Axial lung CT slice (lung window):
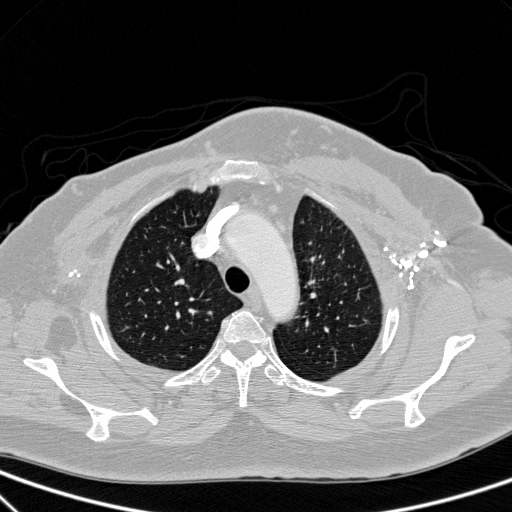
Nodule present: no